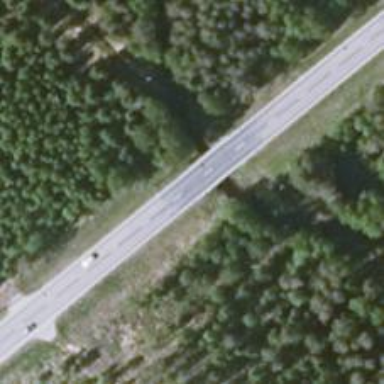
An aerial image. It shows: Asphalt trunk highway.